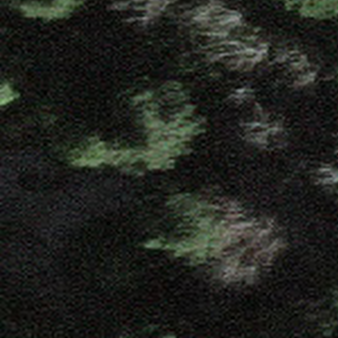
Label: other